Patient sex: F
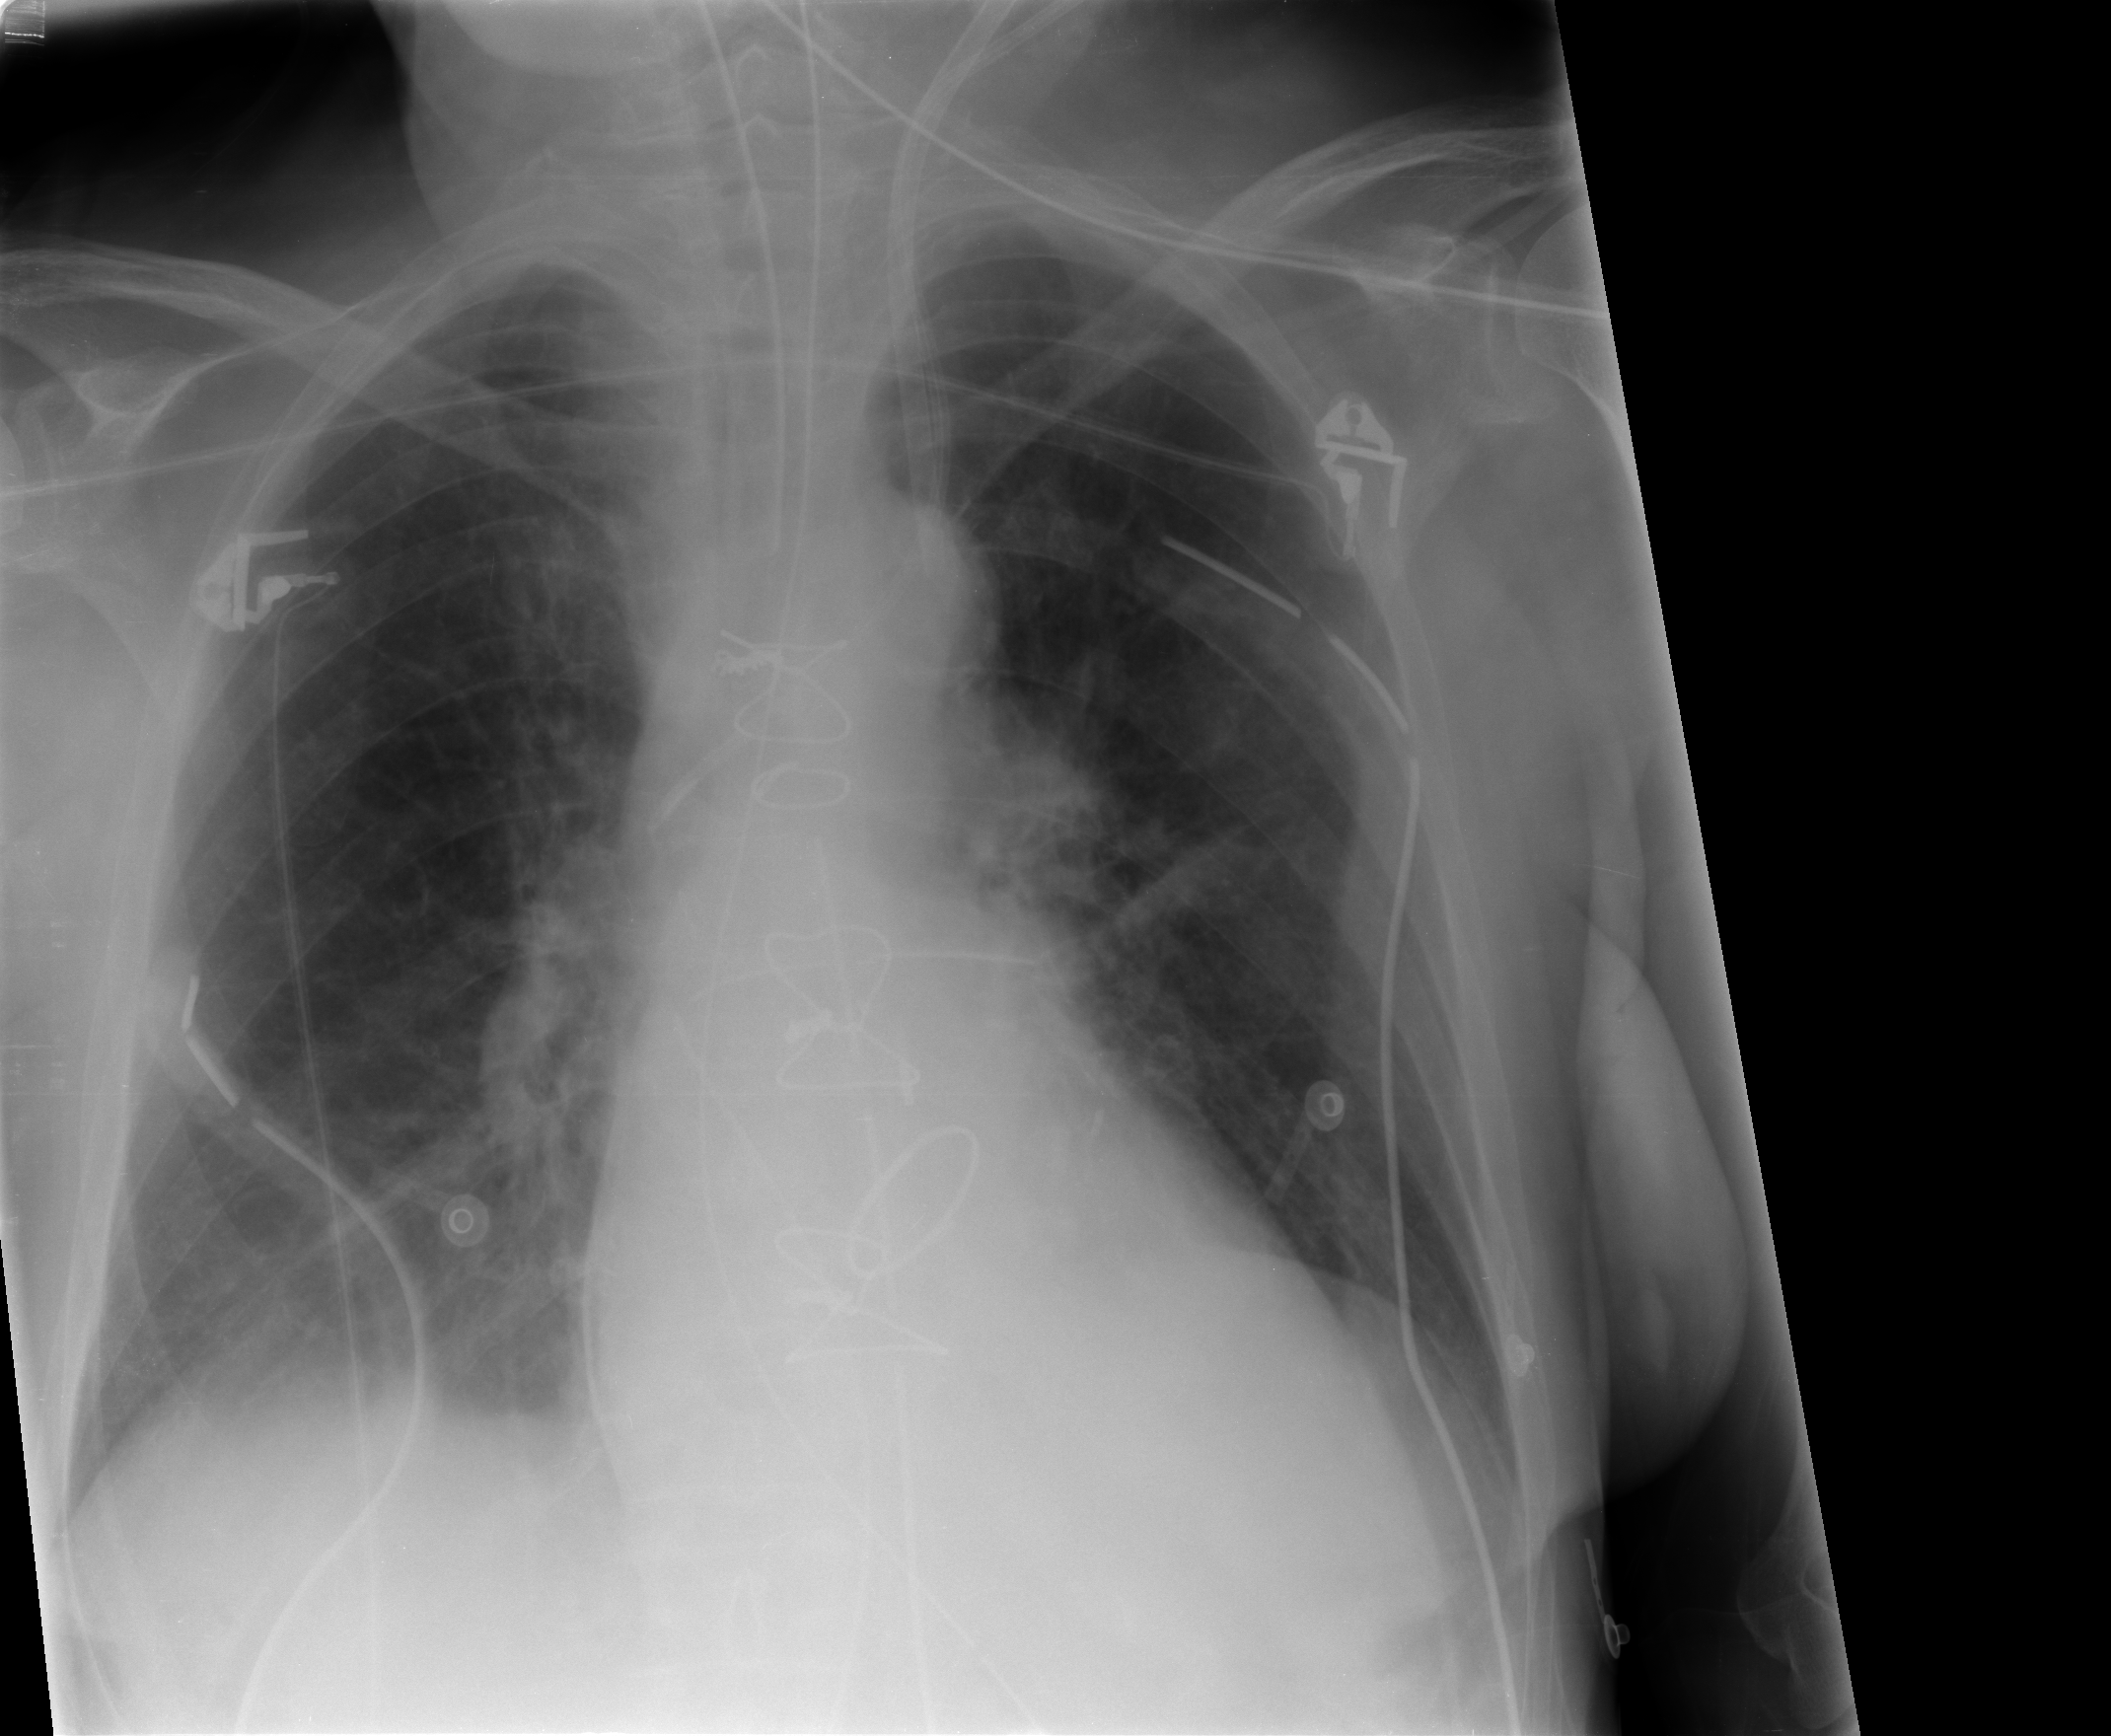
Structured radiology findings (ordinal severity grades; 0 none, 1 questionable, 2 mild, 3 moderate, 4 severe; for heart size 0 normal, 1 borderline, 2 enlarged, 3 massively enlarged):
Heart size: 0
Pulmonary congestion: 0
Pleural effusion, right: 1
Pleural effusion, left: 0
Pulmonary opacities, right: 0
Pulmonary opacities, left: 0
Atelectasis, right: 2
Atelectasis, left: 0